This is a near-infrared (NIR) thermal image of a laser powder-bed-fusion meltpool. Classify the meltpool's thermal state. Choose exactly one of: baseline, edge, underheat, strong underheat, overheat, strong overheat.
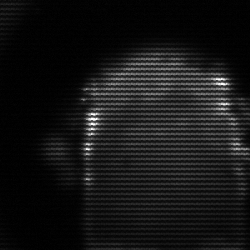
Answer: baseline